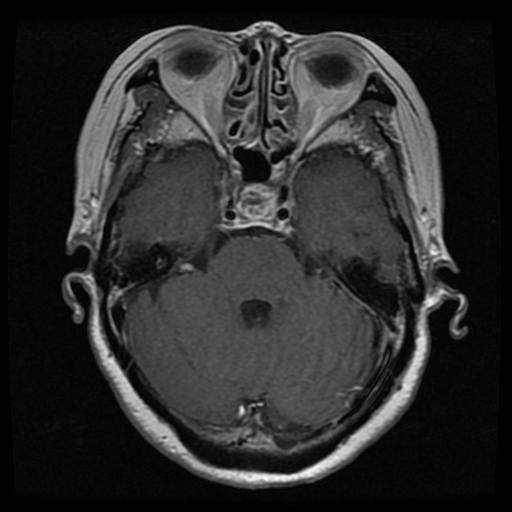
Label: pituitary